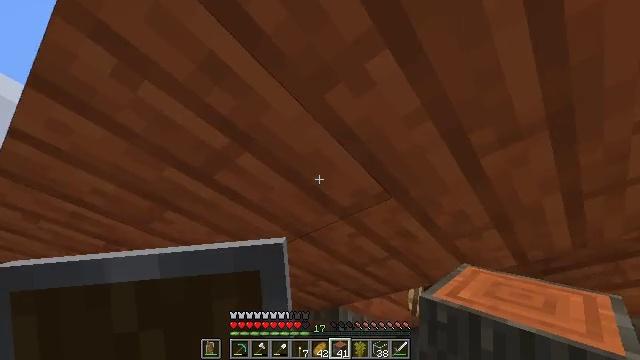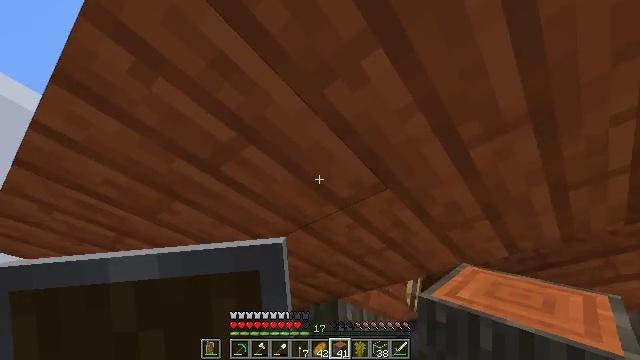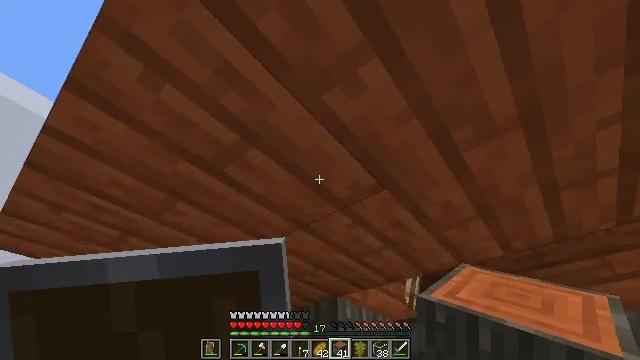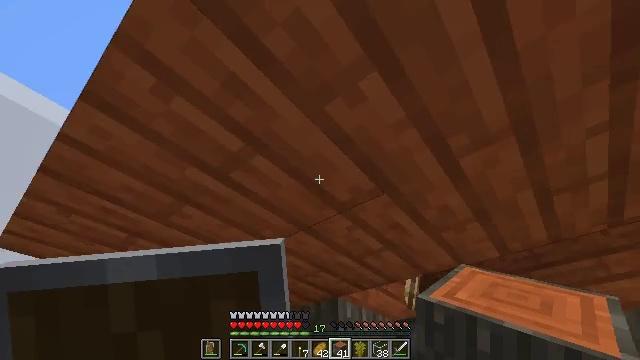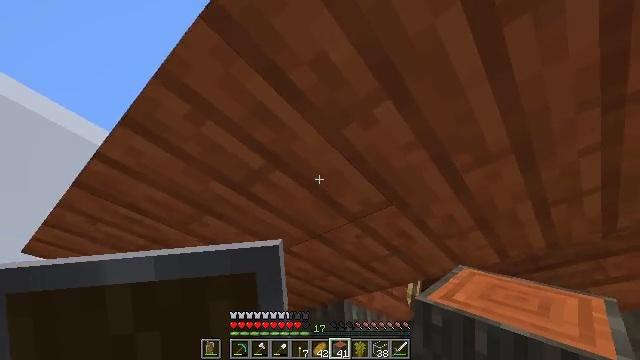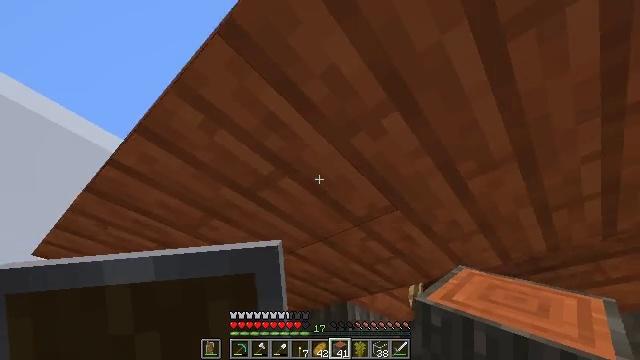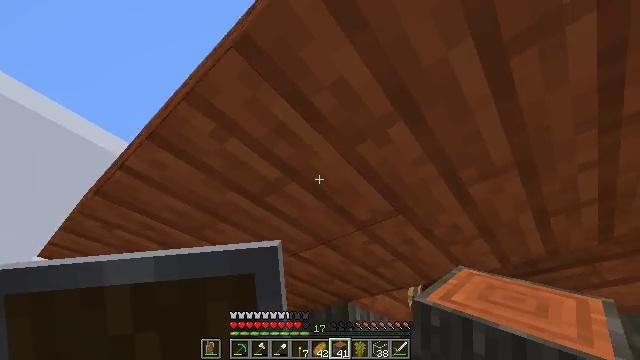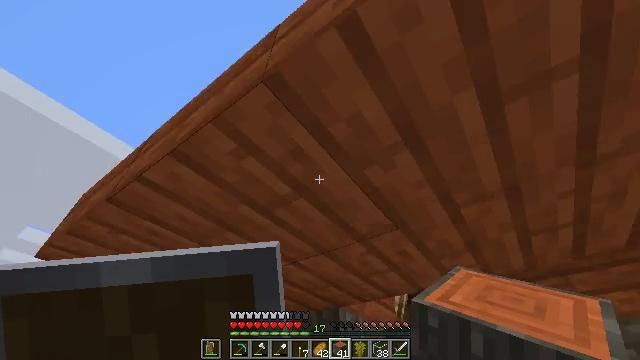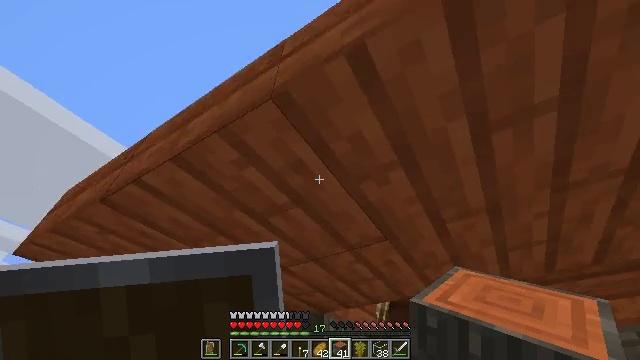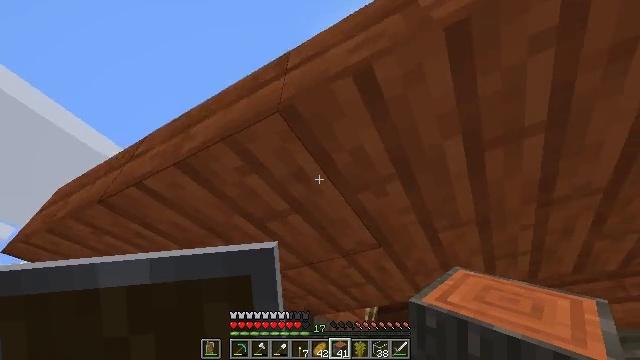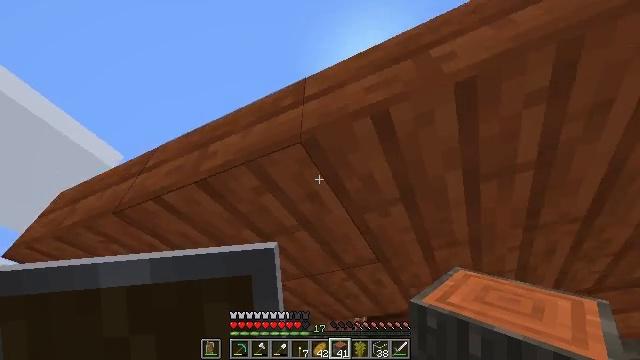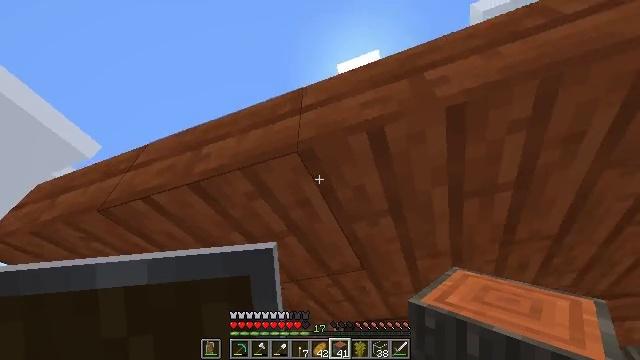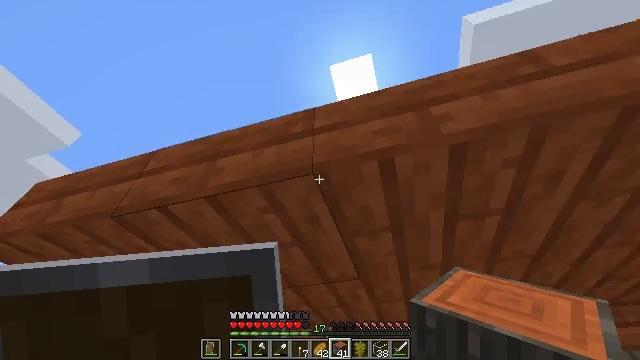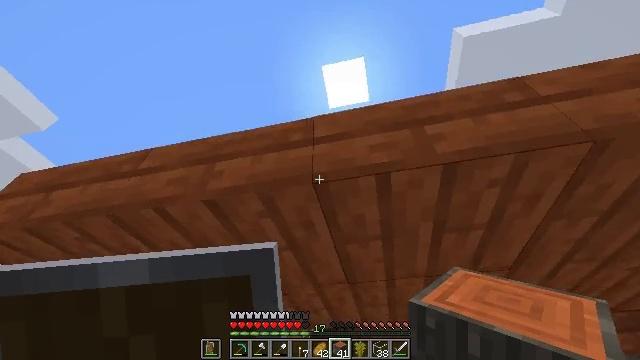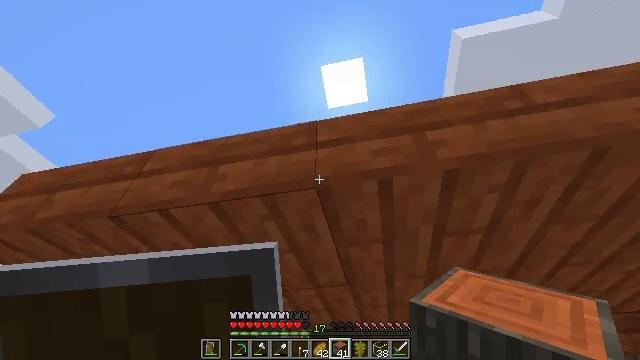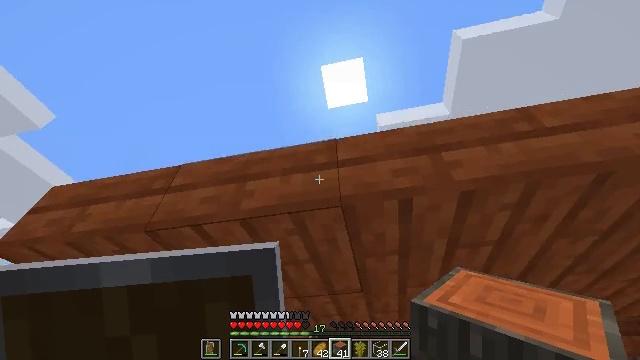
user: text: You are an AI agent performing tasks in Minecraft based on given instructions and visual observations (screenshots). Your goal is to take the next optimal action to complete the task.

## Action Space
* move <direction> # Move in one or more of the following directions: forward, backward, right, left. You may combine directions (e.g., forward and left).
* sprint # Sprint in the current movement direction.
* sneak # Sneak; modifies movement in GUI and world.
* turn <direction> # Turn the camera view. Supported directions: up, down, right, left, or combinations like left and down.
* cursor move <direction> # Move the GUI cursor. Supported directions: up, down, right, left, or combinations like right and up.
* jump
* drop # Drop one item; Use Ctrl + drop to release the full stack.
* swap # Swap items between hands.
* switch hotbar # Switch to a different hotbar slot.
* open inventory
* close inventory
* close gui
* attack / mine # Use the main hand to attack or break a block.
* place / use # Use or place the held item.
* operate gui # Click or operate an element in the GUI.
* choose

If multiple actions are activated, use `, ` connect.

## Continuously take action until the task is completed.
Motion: motion action
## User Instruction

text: Pick up the acacia stairs after mining.
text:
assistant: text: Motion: move back, sneak
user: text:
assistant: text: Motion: move back, sneak
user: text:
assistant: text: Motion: move back and move left, sneak
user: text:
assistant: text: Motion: move back and move left, sneak
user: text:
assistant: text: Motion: move back and move left, sneak
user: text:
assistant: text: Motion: move back and move left, sneak
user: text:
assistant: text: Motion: move back and move left, sneak, turn right
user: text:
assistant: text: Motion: move back and move left, sneak, turn right
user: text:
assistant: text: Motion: move back and move left, sneak, turn right
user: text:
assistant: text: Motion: move back and move left, sneak, turn right
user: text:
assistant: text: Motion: move back and move left, sneak, turn right
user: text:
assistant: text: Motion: move back and move left, sneak, turn right
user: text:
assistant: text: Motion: move back and move left, sneak, turn right
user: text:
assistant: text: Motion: move back and move left, sneak
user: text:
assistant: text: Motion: move back and move left, sneak
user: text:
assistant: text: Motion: move back and move left, sneak
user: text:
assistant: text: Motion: move back and move left, sneak
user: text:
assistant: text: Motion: move back and move left, sneak
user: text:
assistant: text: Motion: move back and move left, sneak, turn down
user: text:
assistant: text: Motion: move back and move left, sneak, turn down
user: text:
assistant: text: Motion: move back and move left, sneak, turn right and down
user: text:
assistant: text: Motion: move back, sneak, turn down
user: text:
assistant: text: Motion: move back, sneak
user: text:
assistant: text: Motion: move back, sneak, turn down
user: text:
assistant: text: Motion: sneak, turn down
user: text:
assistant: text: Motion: sneak
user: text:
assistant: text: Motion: sneak
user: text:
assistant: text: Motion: sneak
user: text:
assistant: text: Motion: sneak
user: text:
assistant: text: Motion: sneak